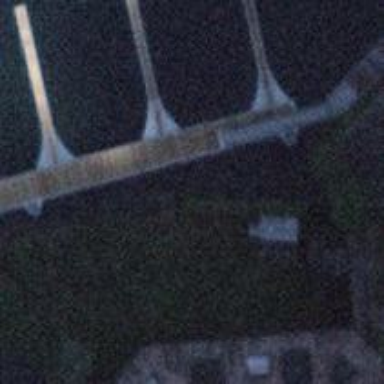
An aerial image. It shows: Man-made pier.